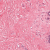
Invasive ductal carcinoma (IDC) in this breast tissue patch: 0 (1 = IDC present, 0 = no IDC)